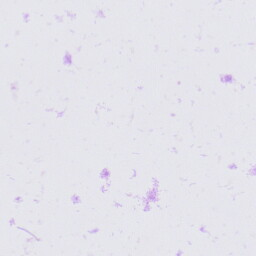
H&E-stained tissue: Prostate